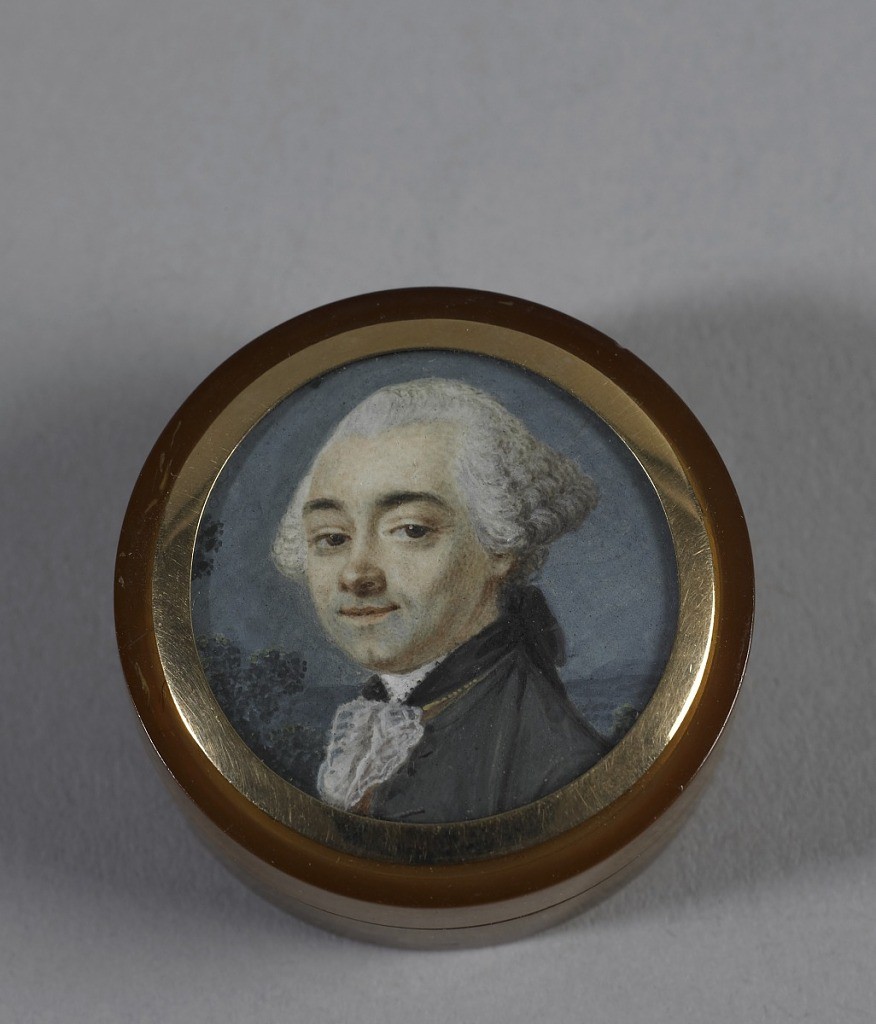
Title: Box and lid with portrait miniature
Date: ca. 1770
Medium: Watercolor painted on ivory, carved ivory, red fabric backing, gold
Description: Round patch box with portrait miniature of a man with white wig; under glass, gold rim.